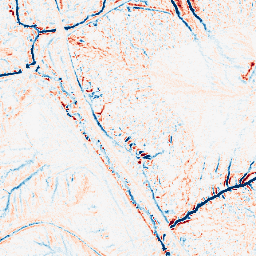
Category: edge_preserving
Decomposition family: median
Decomposition parameters: size: 7
Upsampling method: sinc_hamming
Upsampling parameters: scale: 8
kernel_size: 16
Upsampling scale: 8